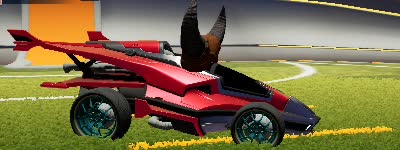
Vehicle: aftershock